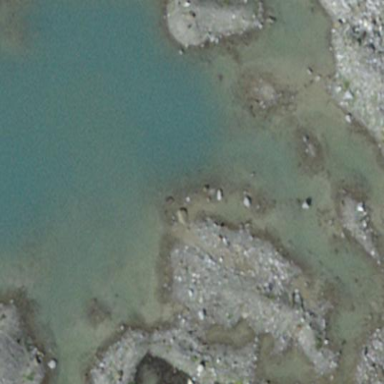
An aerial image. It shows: Pond surrounded by natural water.